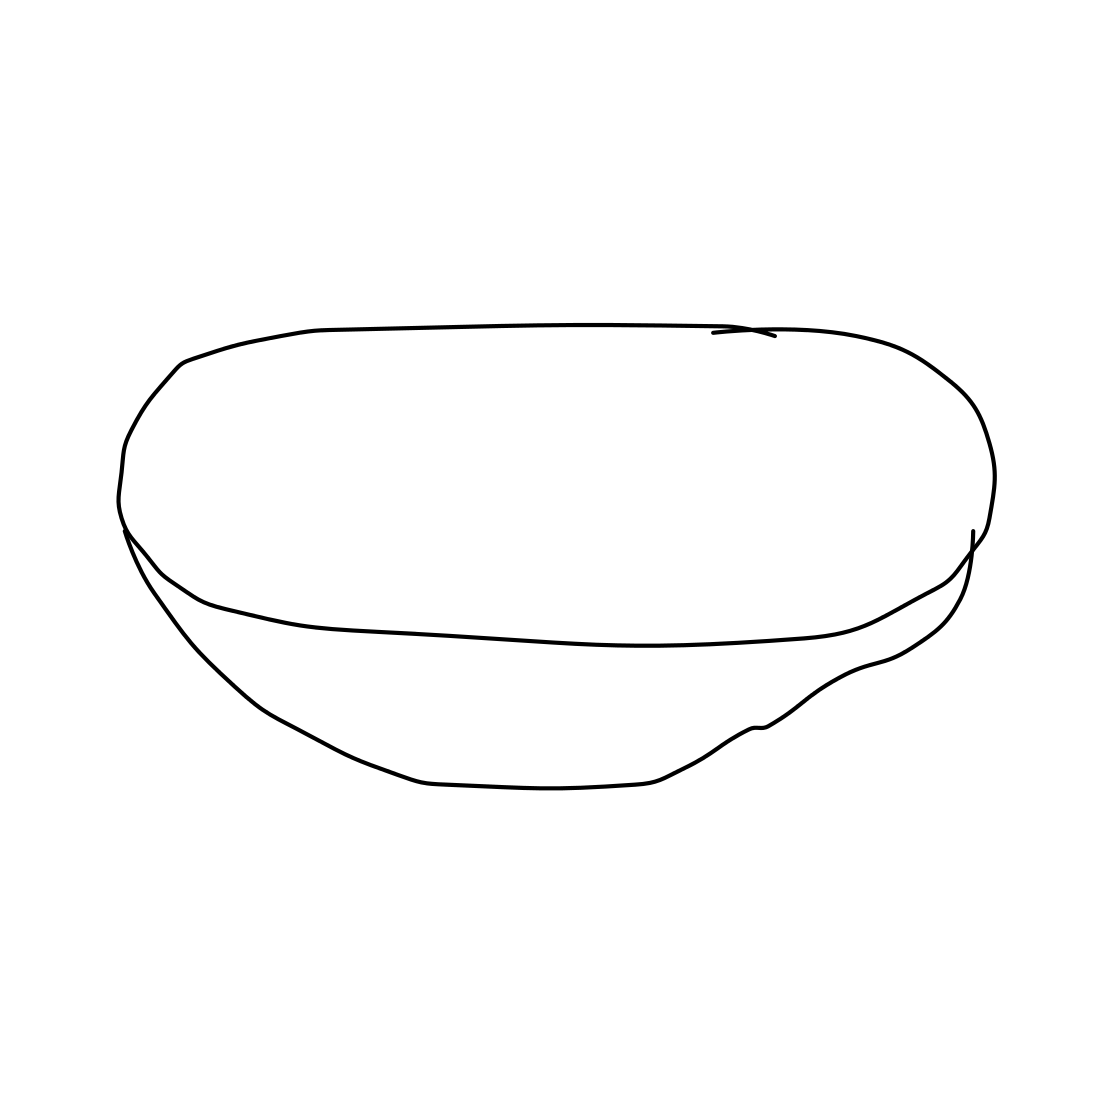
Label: bowl